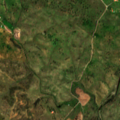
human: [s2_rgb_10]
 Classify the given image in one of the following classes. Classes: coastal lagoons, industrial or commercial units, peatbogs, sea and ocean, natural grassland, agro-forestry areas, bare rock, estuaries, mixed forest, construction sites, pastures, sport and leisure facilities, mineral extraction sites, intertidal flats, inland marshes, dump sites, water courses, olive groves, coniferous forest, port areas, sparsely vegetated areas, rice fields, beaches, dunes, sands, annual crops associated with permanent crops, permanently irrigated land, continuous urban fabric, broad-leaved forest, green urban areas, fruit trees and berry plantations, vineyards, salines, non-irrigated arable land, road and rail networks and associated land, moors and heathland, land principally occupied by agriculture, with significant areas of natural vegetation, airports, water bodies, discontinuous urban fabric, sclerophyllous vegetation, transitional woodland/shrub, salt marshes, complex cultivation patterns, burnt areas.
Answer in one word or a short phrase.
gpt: non-irrigated arable land, olive groves, pastures, land principally occupied by agriculture, with significant areas of natural vegetation, agro-forestry areas, transitional woodland/shrub